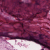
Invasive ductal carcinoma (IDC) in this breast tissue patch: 0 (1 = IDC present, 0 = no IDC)